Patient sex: F
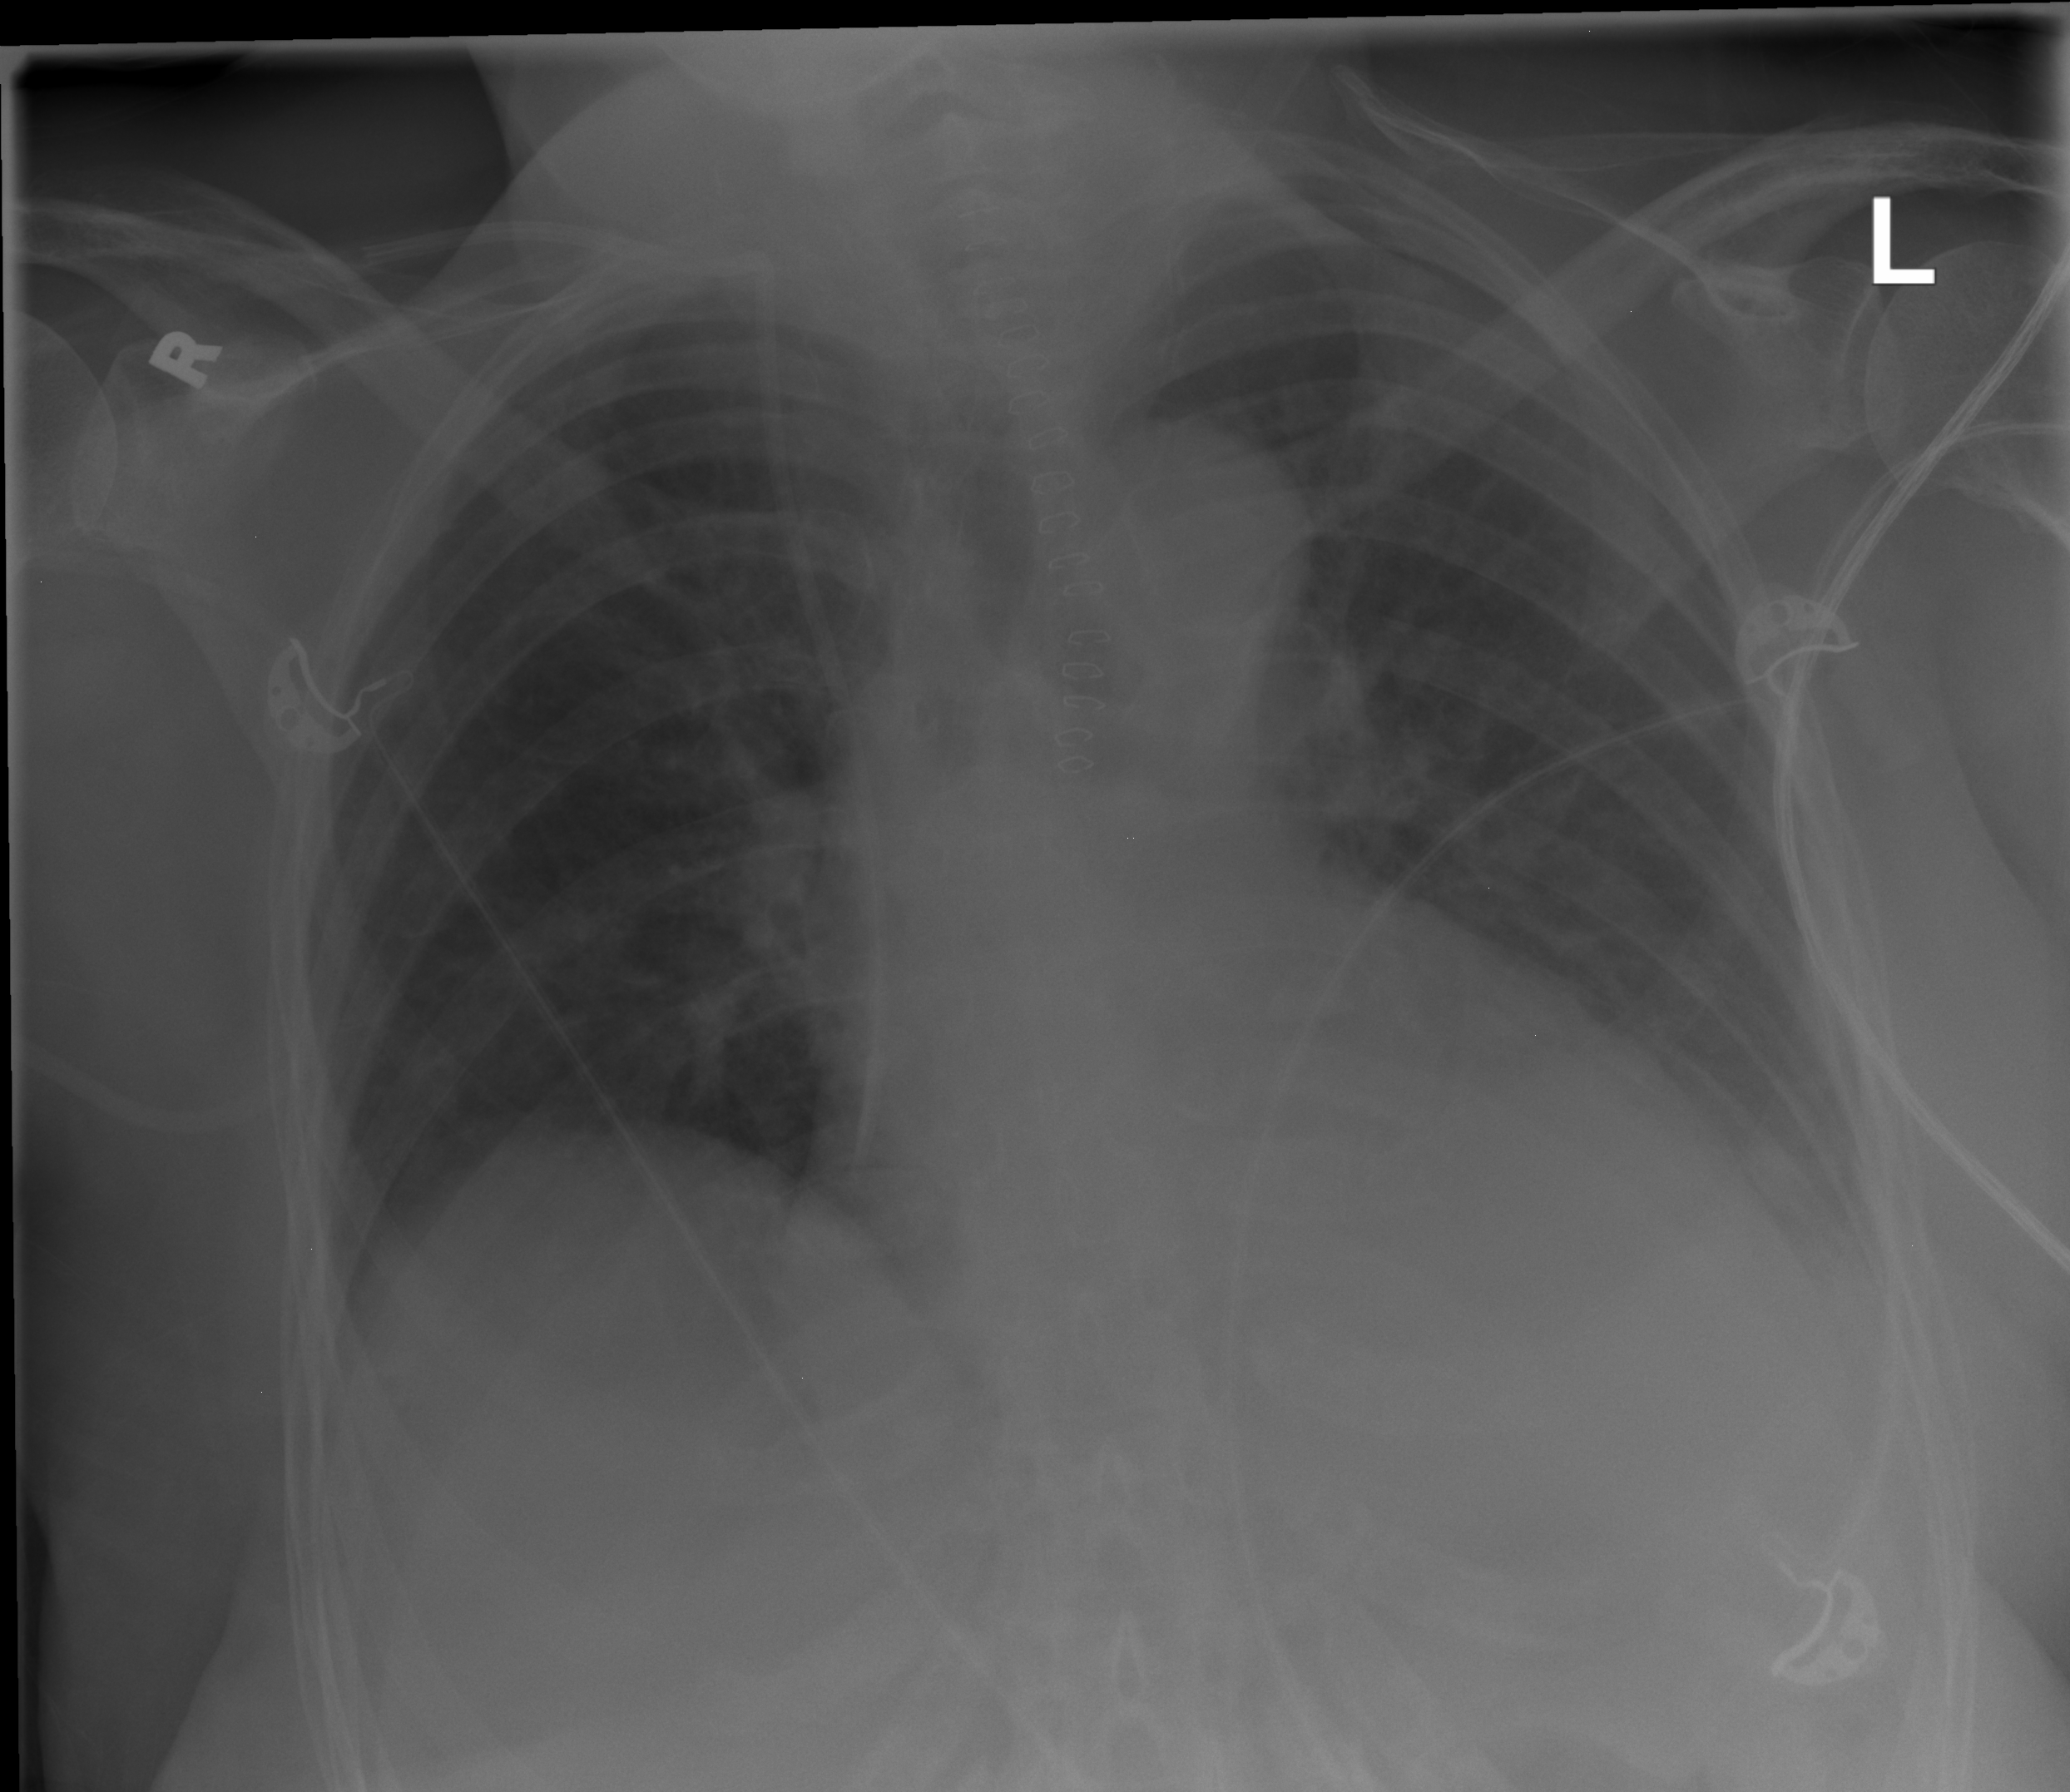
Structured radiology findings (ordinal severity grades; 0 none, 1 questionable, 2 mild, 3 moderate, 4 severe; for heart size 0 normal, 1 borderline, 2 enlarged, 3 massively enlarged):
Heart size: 2
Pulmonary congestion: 0
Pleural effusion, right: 0
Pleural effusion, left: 2
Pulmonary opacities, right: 0
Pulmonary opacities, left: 0
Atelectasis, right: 0
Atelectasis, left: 0